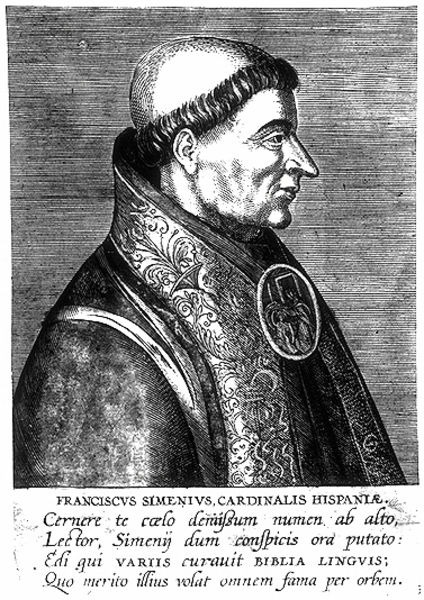
Titel: Bildnis des Franciscus Simenius
Künstler: Philipp Galle
Institution: (Seriendruck)
Schlagwörter: kopf, mann, schatten, umhang, weiß, frisur, grau, haar, licht, mund, nase, ohr, profil, schwarz, zeichnung, ornament, band, kragen, bildnis, portrait, porträt, auge, bestickt, geistlicher, gewand, mantel, stickerei, stoff, brosche, lippen, schulter, spanien, schrift, grafik, graphik, bordüre, inschrift, brauen, glatze, seitenansicht, wange, stola, ohrläppchen, name, schnalle, unterschrift, medaillon, druck, schraffur, radierung, stich, schwarzweiß, text, beschriftung, haarkranz, kardinal, brokat, franz, pupille, halbglatze, braue, namen, pfarrer, klerus, mönch, franziskus, nasenspitze, kupferstich, schließe, beschreibung, ornat, franziskaner, tonsur, latein, lateinisch, fibel, franciscus, latain, spitznase, mantelkragen, latei, spitze nase, missale, biblia linguis